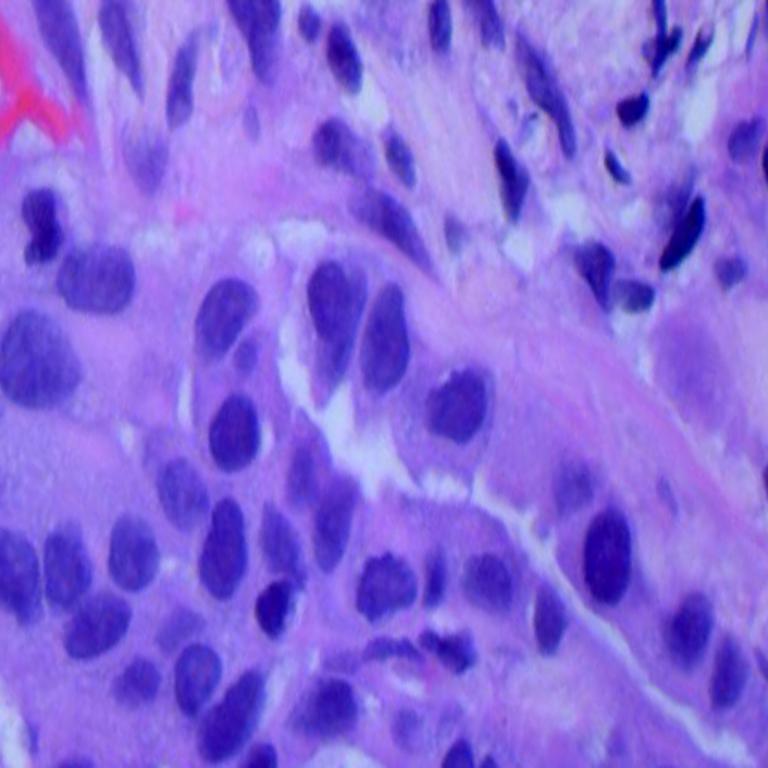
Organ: lung
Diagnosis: adenocarcinomas